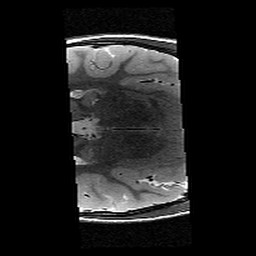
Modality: T2w
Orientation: axial
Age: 11
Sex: female
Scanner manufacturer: siemens
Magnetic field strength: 3 T
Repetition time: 8.46 s
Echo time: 0.067 s